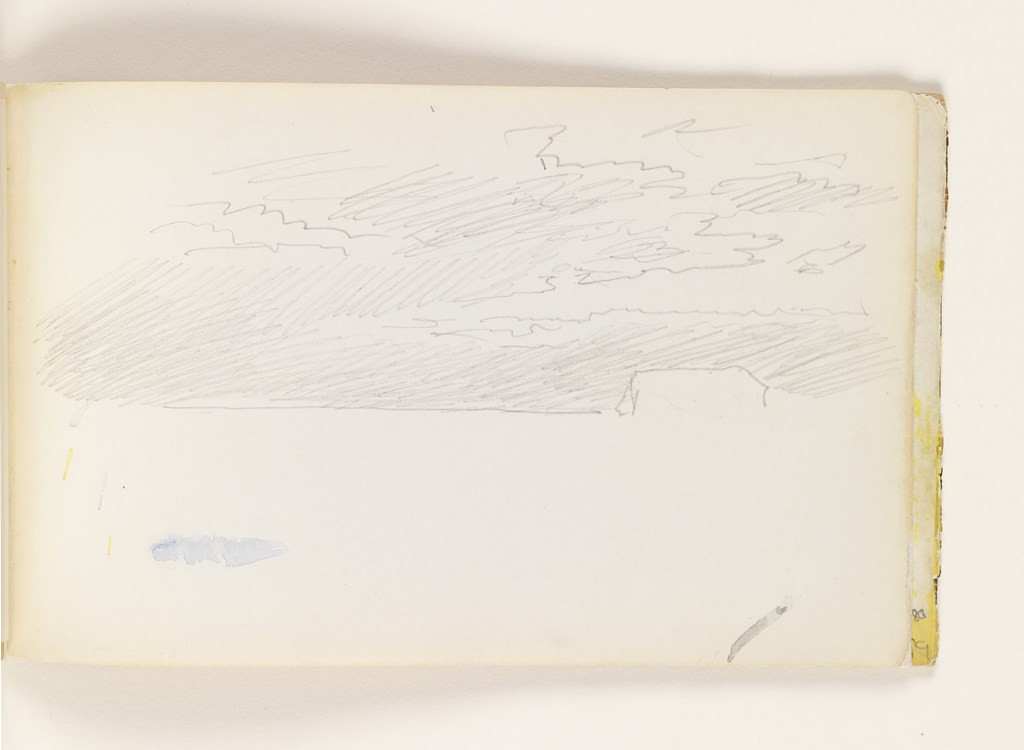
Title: Unfinished Study of Sky (recto); Rough Study of Beach, Ocean and Sky (verso)
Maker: William Trost Richards, American, 1833–1905
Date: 1890–1900
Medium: Graphite on off-white wove paper
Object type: Sketchbook folio
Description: Recto: rough, unfinished sketch of clouds; verso: rough study of ocean and sky.